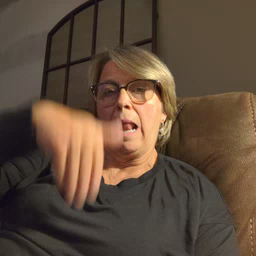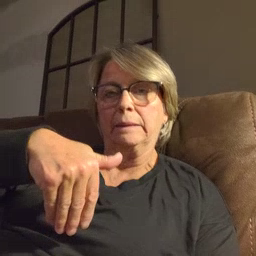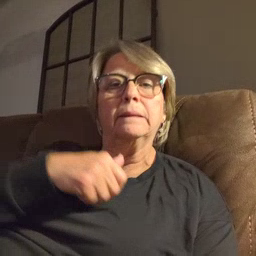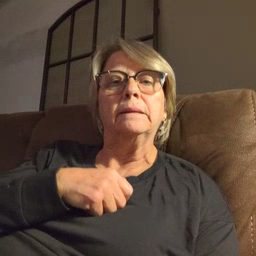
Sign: night